Question: My base ViewModel, implemented a couple years ago, provides this extension method for running tasks while keeping the UI responsive*:
'''
protected void Work(Action job)
{
IsBusy = true;
var stackTrace = new StackTrace();
var task = Task.Factory.StartNew(job)
.ContinueWith(failedTask => HandleException(failedTask, stackTrace),
TaskContinuationOptions.OnlyOnFaulted)
.ContinueWith(_ => { IsBusy = false; });
}
void HandleException(Task task, StackTrace stackTrace)
{
Dispatcher.BeginInvoke(
() => { throw new Exception(task.Exception.InnerException.ToString() +
stackTrace); });
}
'''
'IsBusy' is a property observed from the UI to display a progress bar.
The idea behind 'HandleExceptions' is that they are observed and then thrown in the UI thread, caught by a 'try/catch' block in the 'Main()' method and logged before displaying a friendly message to the user and safely closing the app. The stackTrace is passed so the log includes the caller information.
However, I recently started getting reports of the application crashing without logging, nor friendly messages, with this Windows dialog:

Looking at the Windows event log, we got this EventData:
> Application: xxxxApplication.Loader.exeFramework Version: v4.0.30319Description: The process was terminated due to an unhandled exception.Exception Info: System.AggregateExceptionStack: at System.Threading.Tasks.TaskExceptionHolder.Finalize()
Am I doing anything wrong with 'ContinueWith()'?
Is it possible for task exceptions to somehow stay unobserved?
---
'BackgroundWorker'
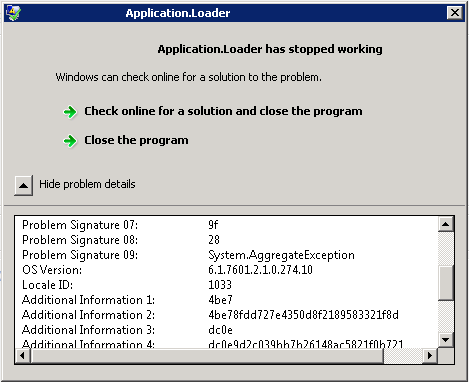
Answer: I would suggest you handle the <URL>
to either display your "friendly message" or (if this is not a solution for you) you could at least log the errors within this event and then see what the stacktrace is to determine where this "un-handled" task exception occurs.